Field crop: maize
Growth stage: 2
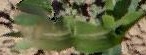
Species: maize